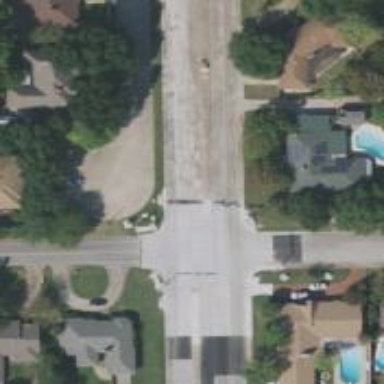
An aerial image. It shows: Secondary road with asphalt surface.